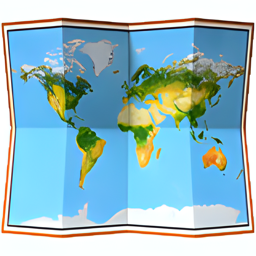
Name: world map
Emoji: 🗺
Group: Travel & Places
Sub-group: place-map